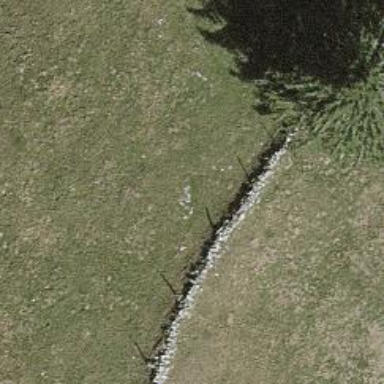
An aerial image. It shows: Dry stone wall barrier.